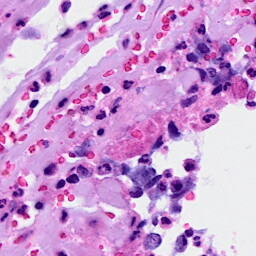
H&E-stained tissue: Breast